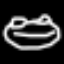
Label: frog